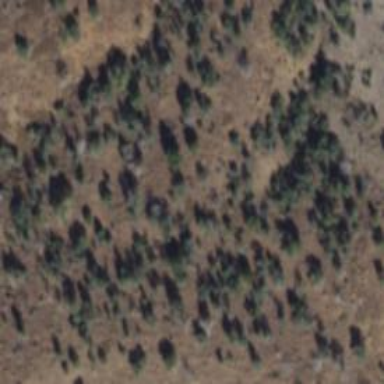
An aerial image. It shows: Evergreen woodland with needle-leaved trees.